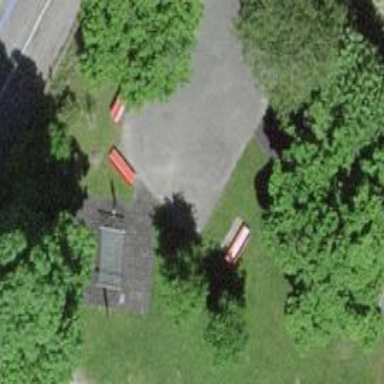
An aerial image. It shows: Playground with swings.